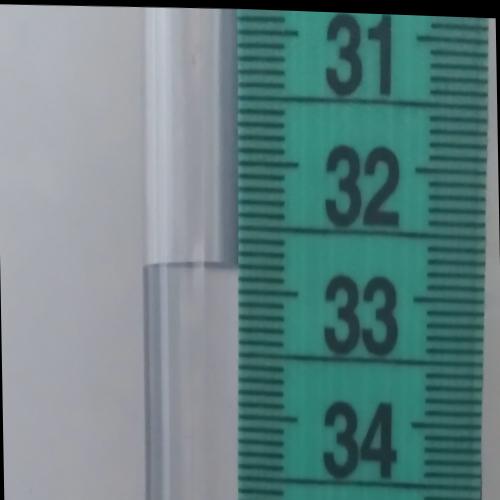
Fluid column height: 32.8 cm